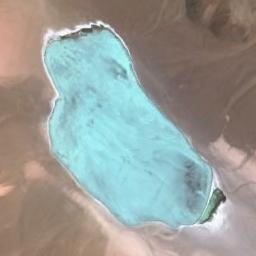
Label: lake